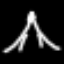
Label: The Eiffel Tower